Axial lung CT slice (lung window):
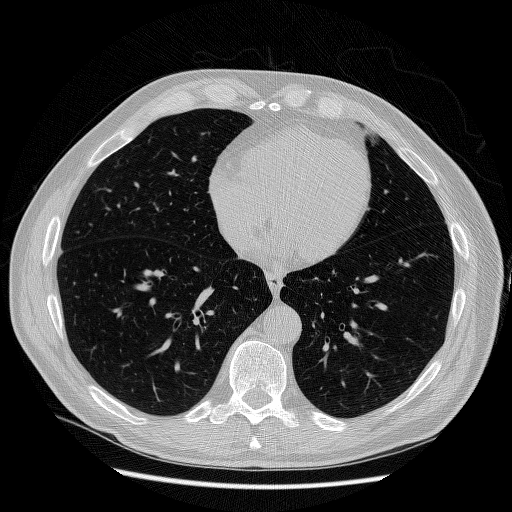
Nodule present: no